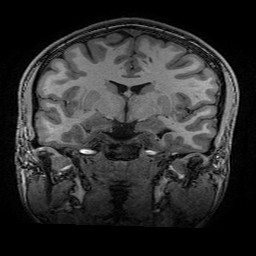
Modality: T1w
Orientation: sagittal
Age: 20
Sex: male
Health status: healthy
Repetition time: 2.53 s
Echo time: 0.0034 s